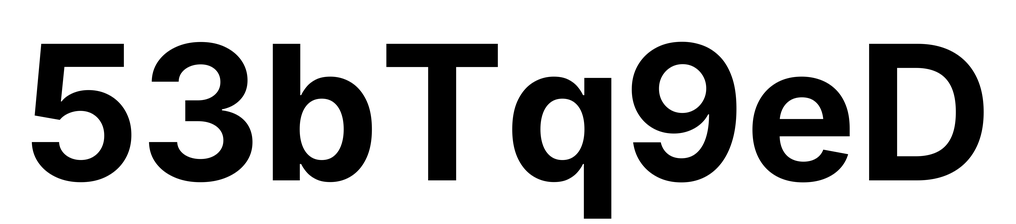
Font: Inter_Bold